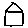
Label: house